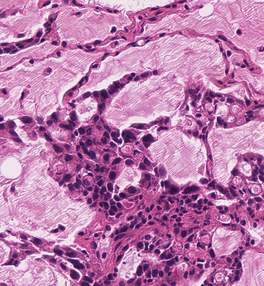
Tumor epithelial tissue: yes
Tumor-associated stroma tissue: no
Normal tissue: yes